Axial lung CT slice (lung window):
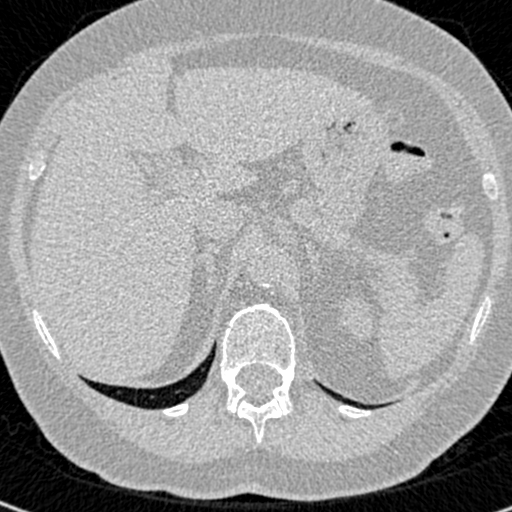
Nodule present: no